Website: lowes
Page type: customer-info-address
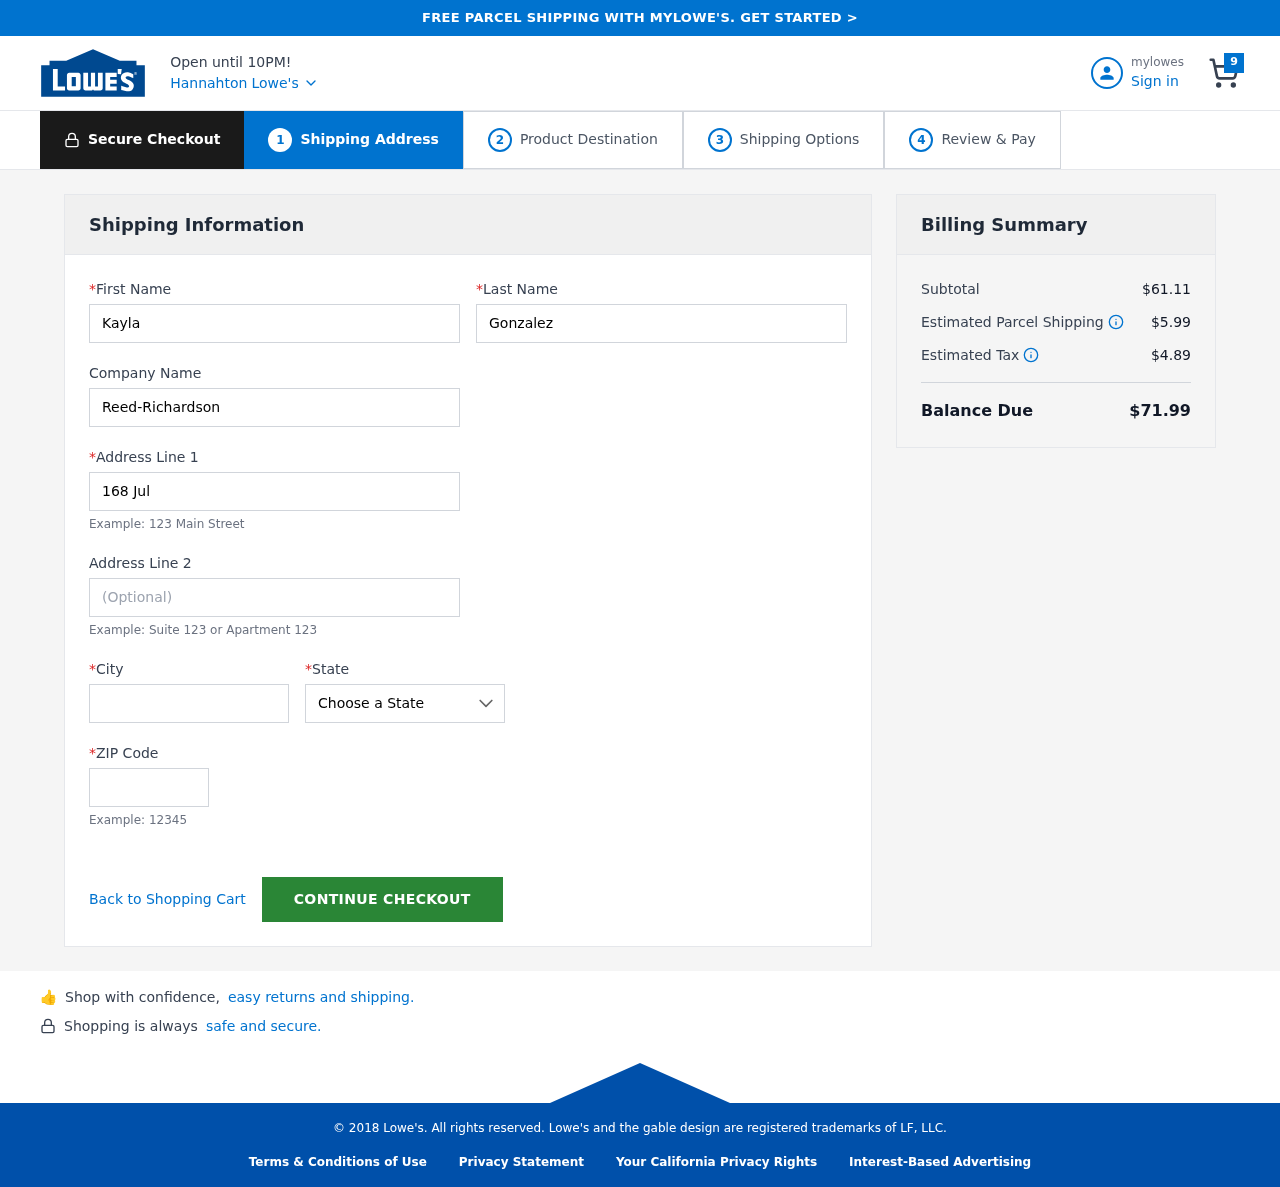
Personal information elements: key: PII_CITY
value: Hannahton
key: PII_COMPANY
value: Reed-Richardson
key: PII_FIRSTNAME
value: Kayla
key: PII_LASTNAME
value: Gonzalez
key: PII_POSTCODE
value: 42219
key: PII_STATE
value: Wisconsin
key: PII_STREET
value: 168 Julie Trafficway
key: PII_STREET2
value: Apt. 438
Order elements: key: ORDER_NUM_ITEMS
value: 9
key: ORDER_SUBTOTAL
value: $61.11
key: ORDER_SHIPPING_COST
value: $5.99
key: ORDER_TAX
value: $4.89
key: ORDER_TOTAL
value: $71.99